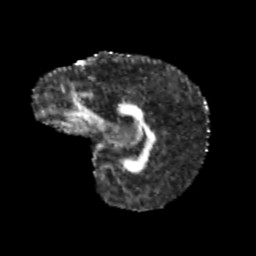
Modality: FA
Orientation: sagittal
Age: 9
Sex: male
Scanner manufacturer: siemens
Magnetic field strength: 3 T
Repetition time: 3.8 s
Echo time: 0.07 s